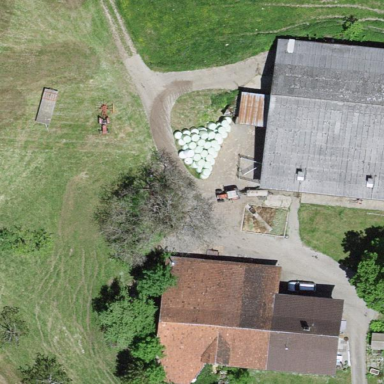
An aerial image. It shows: Farmyard area.